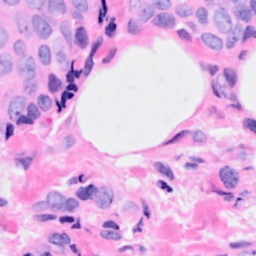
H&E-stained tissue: Breast